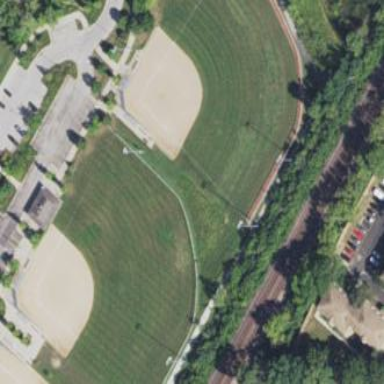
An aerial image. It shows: Softball pitch for leisure land activities.